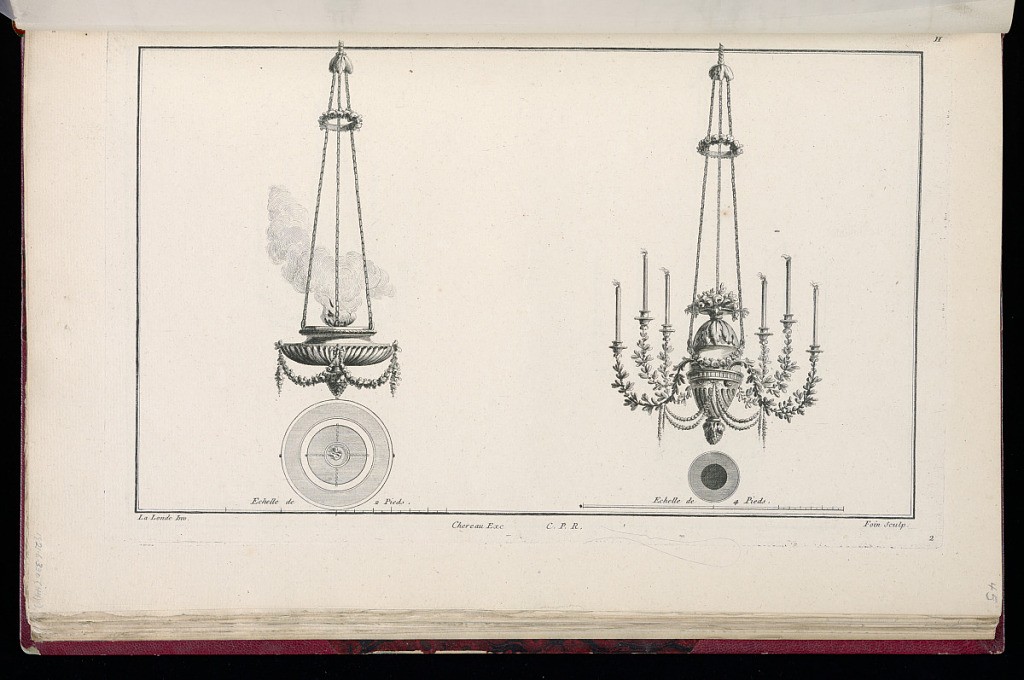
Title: Two Chandelier Designs
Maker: Richard de Lalonde, French, active 1780–96
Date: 1775-1788
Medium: Etching on off-white laid paper
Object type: Print
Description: Designs for two chandeliers. The chandelier on the left, with a scale bar below of two French feet ("2 Pieds") is in the form of a shallow, gadrooned censor hung from chains, with garlands of draping flowers, and a pinecone finial at the base. The chandelier on the right, with a scale bar below of four French feet ("4 Pieds"), is of an egg shape, with acanthus leaf decoration at the top, spiraled fluting at the base, six arms for candles comprised of leaves and branches, draped with small flowers, and a pinecone finial at the base. The plate is signed and numbered.